Aerial crown-view tile of a tropical tree (Barro Colorado Island, Panama), acquired 20250217:
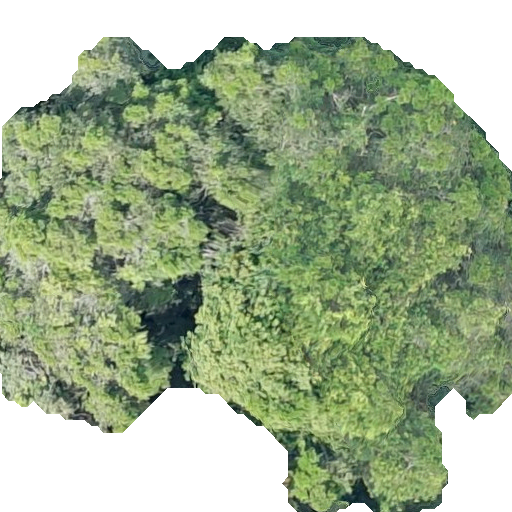
Species: Brosimum alicastrum
GBIF accepted scientific name: Brosimum alicastrum
Crown area: 288.924 m²